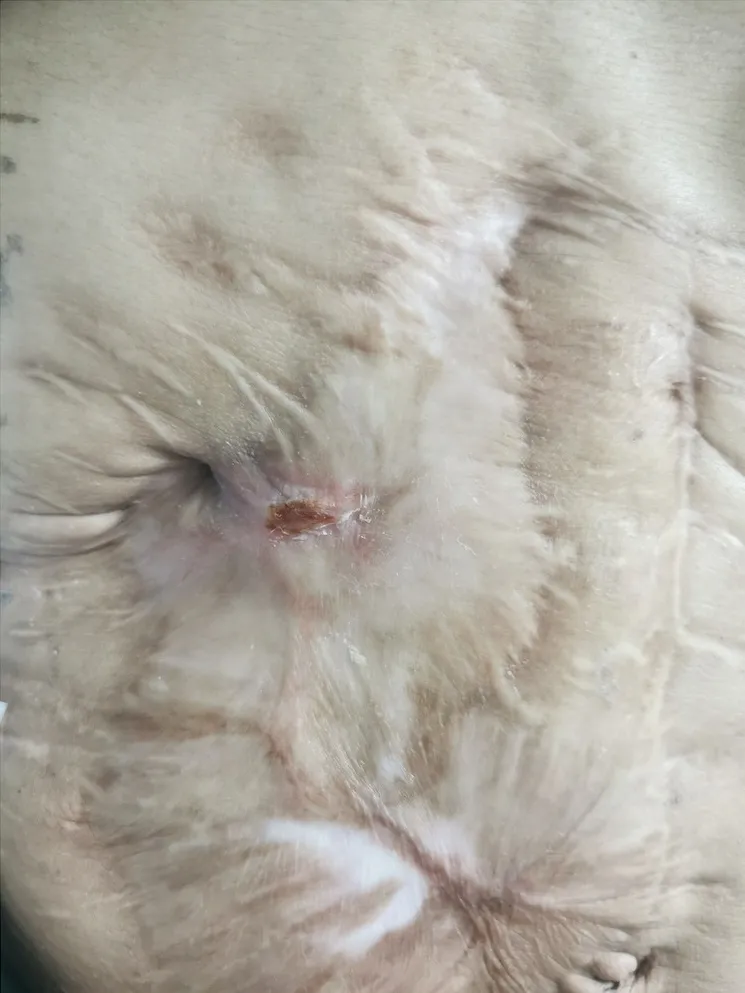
The drain site on day 5 after treatment; the wound is closed.
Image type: medical_photograph (skin_photograph)